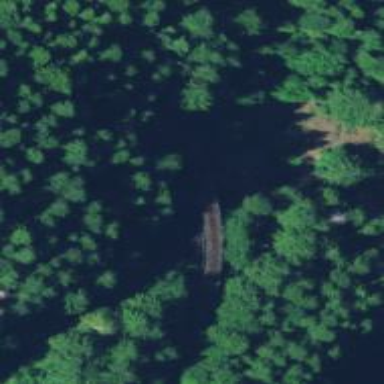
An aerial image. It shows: Disused railway bridge.